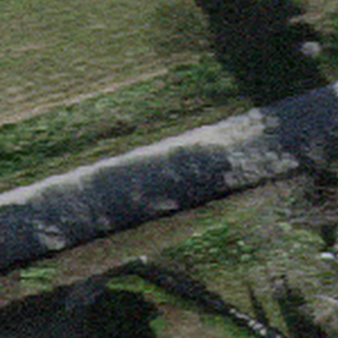
Label: other